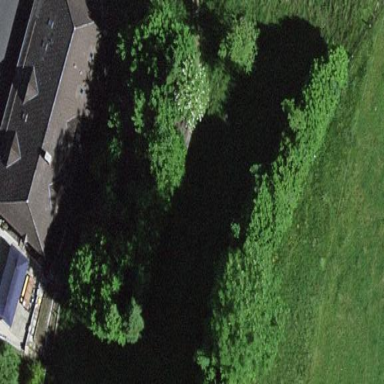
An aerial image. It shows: Beautiful woodland area.